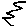
Label: zigzag